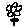
Label: flower